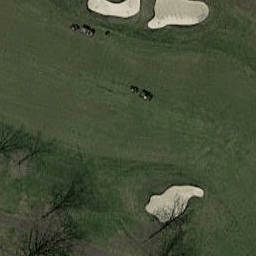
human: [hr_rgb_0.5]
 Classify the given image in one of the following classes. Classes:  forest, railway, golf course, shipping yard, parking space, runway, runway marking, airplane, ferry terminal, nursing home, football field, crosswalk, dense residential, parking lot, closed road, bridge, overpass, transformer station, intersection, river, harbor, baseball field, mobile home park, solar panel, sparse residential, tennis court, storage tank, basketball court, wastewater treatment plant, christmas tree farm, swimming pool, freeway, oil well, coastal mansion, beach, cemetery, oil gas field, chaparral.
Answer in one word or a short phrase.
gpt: golf course